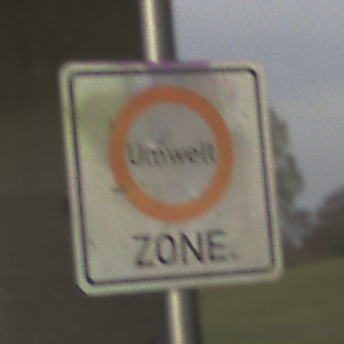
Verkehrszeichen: BeginnUmweltzone
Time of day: SunriseSunset
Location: Outdoor (Suburban)
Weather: PartlyCloudy
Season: NotSpecified
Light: Natural